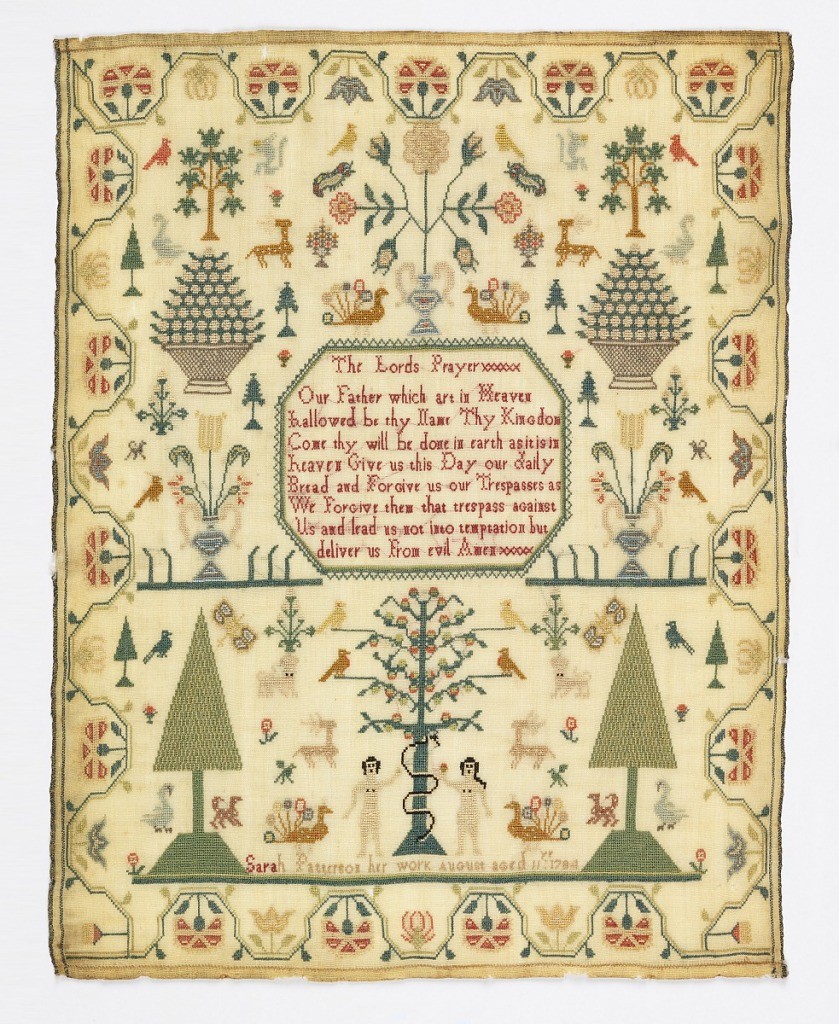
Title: Sampler
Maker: Sarah Patterson, English, b. 1773
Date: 1784
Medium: silk embroidery on wool foundation Technique: embroidered in cross and overcasting stitches on plain weave foundation
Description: Within a curving floral border isolated plant and animal motifs with Lord's Prayer in the center and Adam and Eve at the bottom.  Signed "Sarah Patterson her work August aged 11 year 1784."